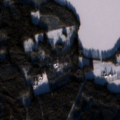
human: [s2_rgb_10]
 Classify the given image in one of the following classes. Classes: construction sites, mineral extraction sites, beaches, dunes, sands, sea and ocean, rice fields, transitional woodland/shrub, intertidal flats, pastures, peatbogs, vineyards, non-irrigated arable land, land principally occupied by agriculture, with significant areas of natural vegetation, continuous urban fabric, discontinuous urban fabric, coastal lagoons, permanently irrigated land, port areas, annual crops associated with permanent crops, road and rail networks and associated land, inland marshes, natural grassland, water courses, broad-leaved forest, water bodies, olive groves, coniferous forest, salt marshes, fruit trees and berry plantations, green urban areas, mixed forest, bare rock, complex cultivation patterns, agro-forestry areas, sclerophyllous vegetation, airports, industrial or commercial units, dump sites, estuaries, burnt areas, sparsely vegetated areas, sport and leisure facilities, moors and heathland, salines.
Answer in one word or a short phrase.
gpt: coniferous forest, water bodies